Interaction volume radius: 10 \u00c5
Interaction volume height: 30 \u00c5
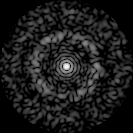
Disorder parameter: 0.8392